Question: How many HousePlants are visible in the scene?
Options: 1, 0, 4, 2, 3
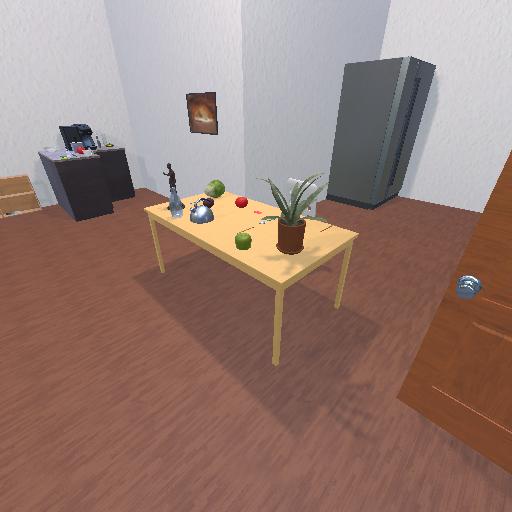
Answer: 1